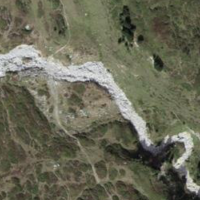
EUNIS habitat code: 26
Species observed at this site:
Corvus corone
Anthus trivialis
Turdus philomelos
Oenanthe oenanthe
Anthus spinoletta
Prunella modularis
Turdus viscivorus
Prunella collaris
Strix aluco
Spinus spinus
Phylloscopus collybita
Carduelis citrinella
Cuculus canorus
Erithacus rubecula
Dryocopus martius
Phoenicurus ochruros
Nucifraga caryocatactes
Phoenicurus phoenicurus
Garrulus glandarius
Sympetrum fonscolombii
Tichodroma muraria
Falco tinnunculus
Corvus corax
Periparus ater
Motacilla cinerea
Lophophanes cristatus
Anas platyrhynchos
Linaria cannabina
Troglodytes troglodytes
Pyrrhula pyrrhula
Accipiter gentilis
Geum montanum
Lyrurus tetrix
Fringilla coelebs
Passer domesticus
Turdus torquatus
Ptyonoprogne rupestris
Carduelis carduelis
Turdus merula
Saxicola rubetra
Parus major
Cinclus cinclus
Pyrrhocorax graculus
Aquila chrysaetos
Motacilla alba
Delichon urbicum